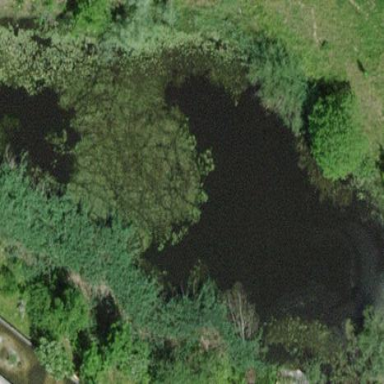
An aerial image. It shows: Peaceful pond surrounded by nature.